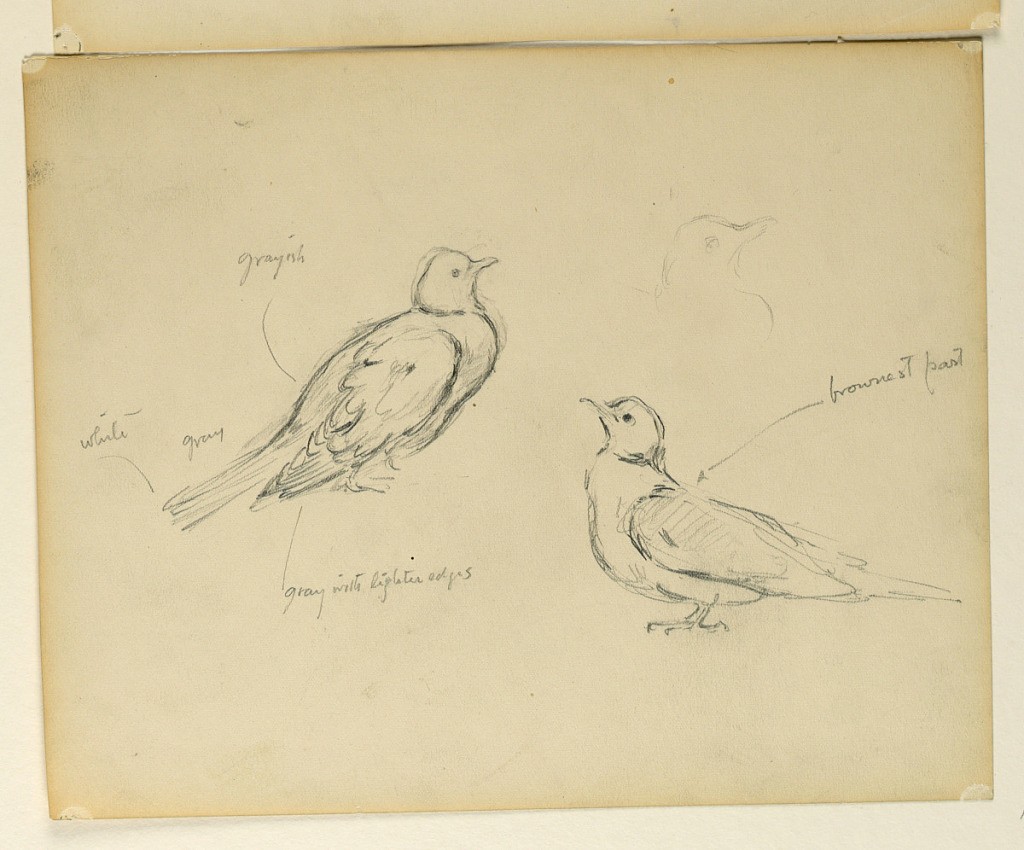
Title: Study for "The Beneficence of the Law," Essex County Courthouse, Newark, NJ
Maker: Kenyon Cox, American, 1856–1919
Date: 1906
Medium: Graphite on paper
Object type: Drawing
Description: Two sketches of a bird.